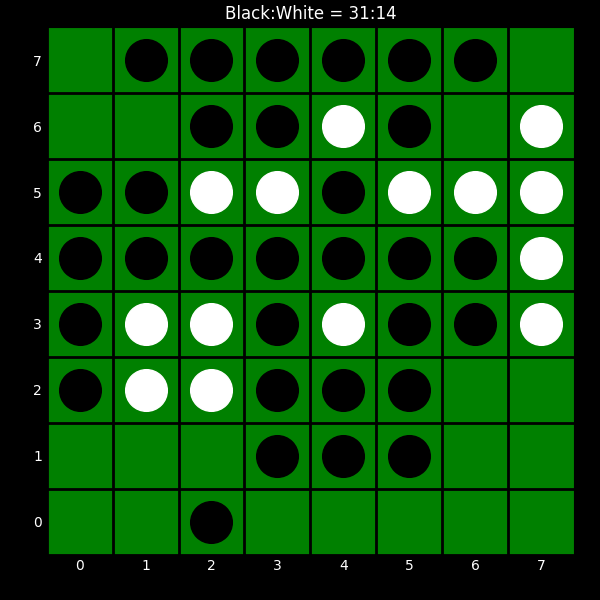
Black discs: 31
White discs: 14